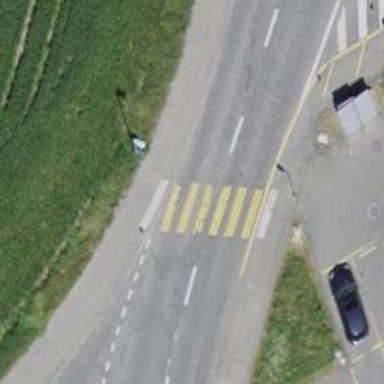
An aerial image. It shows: Zebra crossing on the road.